Field crop: maize
Growth stage: 2
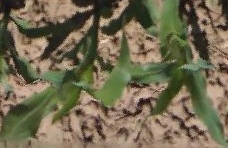
Species: maize